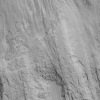
Atmospheric dust classification: not_dusty